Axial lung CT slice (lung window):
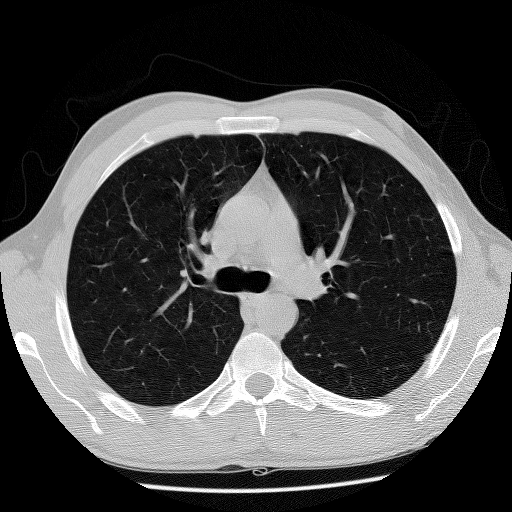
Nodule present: no